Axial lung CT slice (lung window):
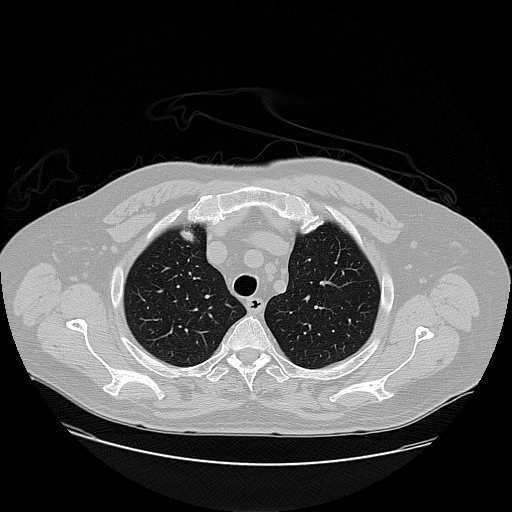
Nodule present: no